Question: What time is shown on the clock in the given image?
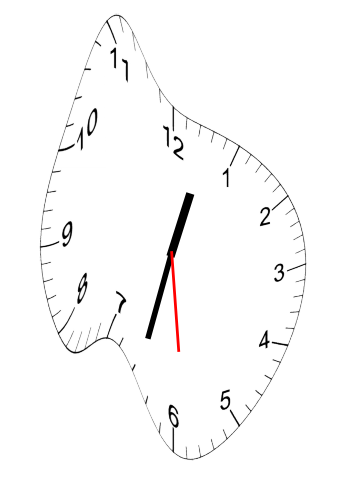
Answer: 12:32:29